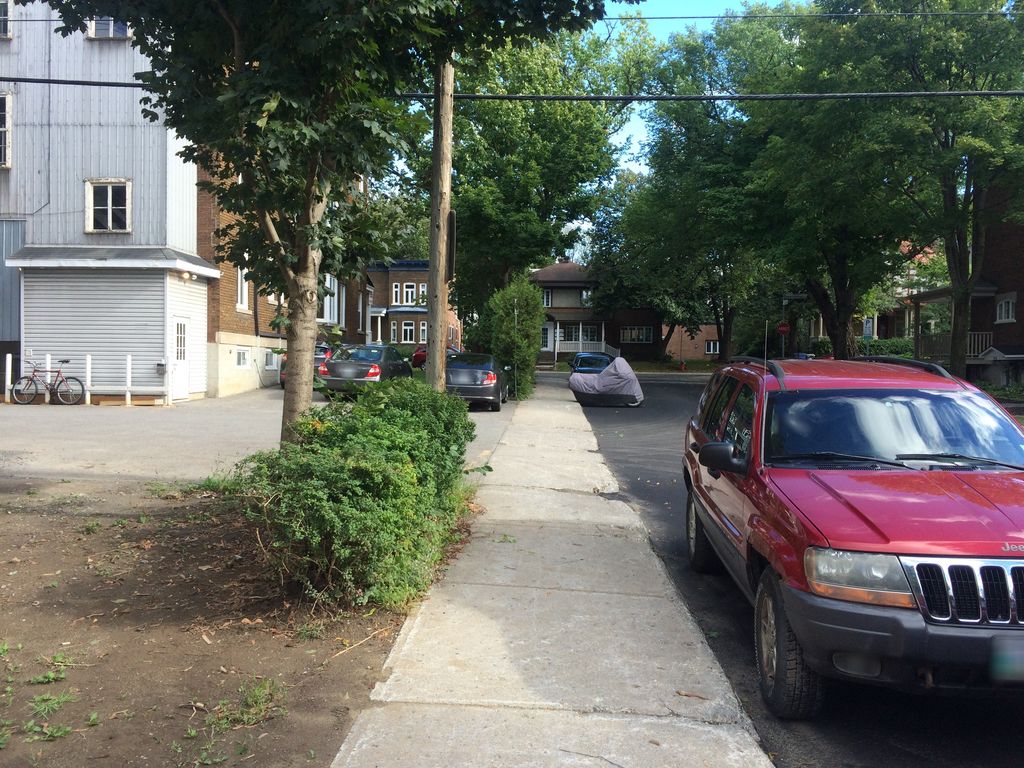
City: quebec_city